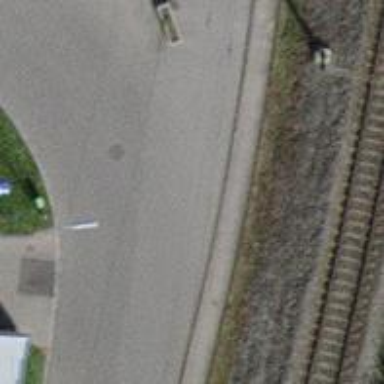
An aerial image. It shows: Level crossing along the railway.